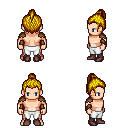
a pixel art fantasy rpg character, male body template, human, light skin, leather shoulder armor, white pants, blonde short topknot hairstyle, leather bracers, maroon shoes, four views (front, back, left, right), 2x2 character sprite sheet, small pixel art, hard edges, no anti-aliasing